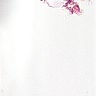
Metastatic tissue present: no